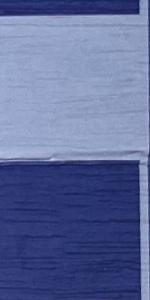
Label: Empty